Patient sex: F
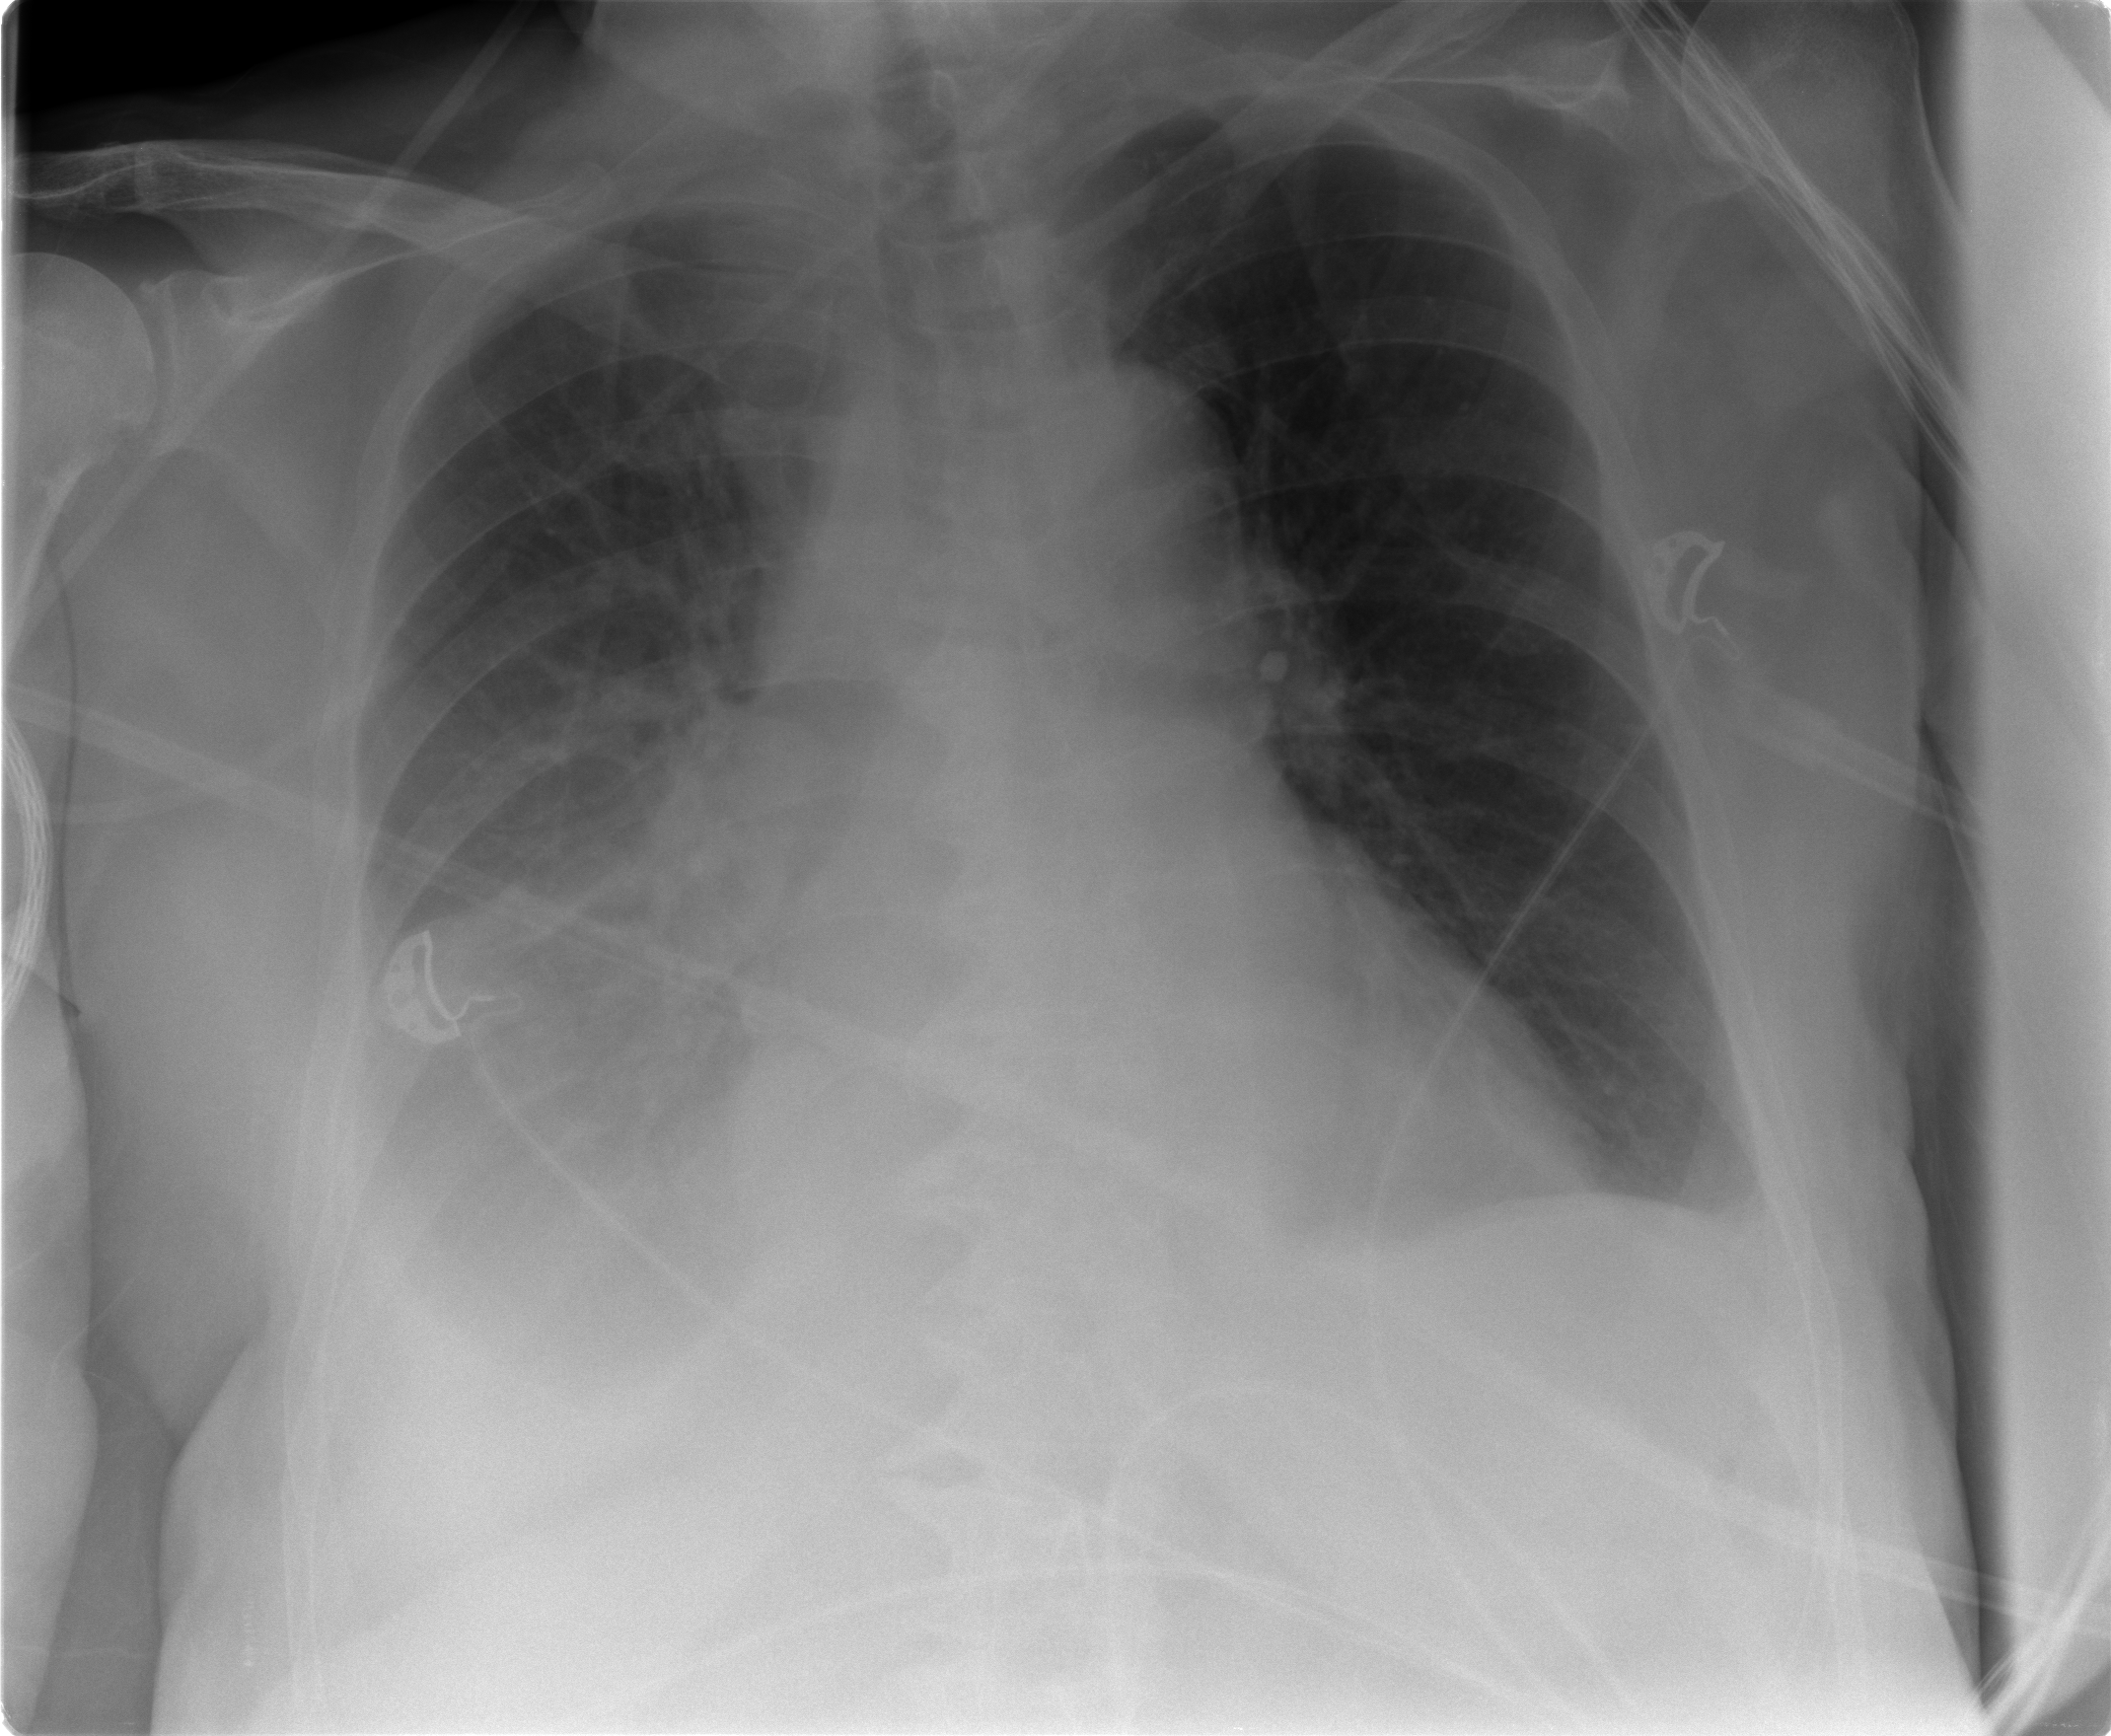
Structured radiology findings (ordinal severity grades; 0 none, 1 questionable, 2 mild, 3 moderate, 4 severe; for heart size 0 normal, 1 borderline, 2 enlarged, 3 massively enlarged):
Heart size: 2
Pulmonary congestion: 2
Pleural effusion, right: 3
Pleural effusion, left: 1
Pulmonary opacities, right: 3
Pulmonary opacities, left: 0
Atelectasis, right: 3
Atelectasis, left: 0